Field crop: maize
Growth stage: 1
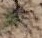
Species: salsola